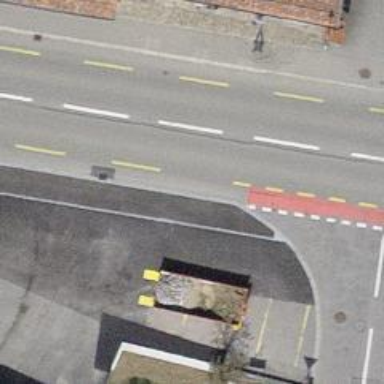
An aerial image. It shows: Bus stop with stop position for public transport.